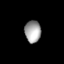
Tissue: lung
Cell type: Endothelial cells
Senescence score: 0.5838
Nuclear area (px): 344
Mean DAPI intensity: 163.98